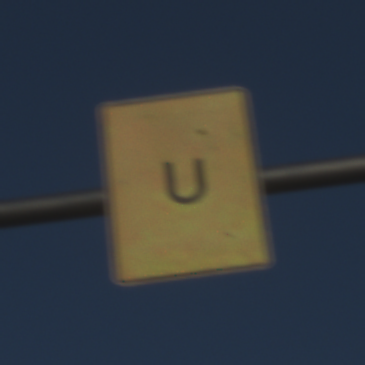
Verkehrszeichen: AnkuendigungOderFortsetzungUmleitungOhnePfeilsymbol
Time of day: MorningAfternoon
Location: Outdoor (Nature)
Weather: Clear
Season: NotSpecified
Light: Natural